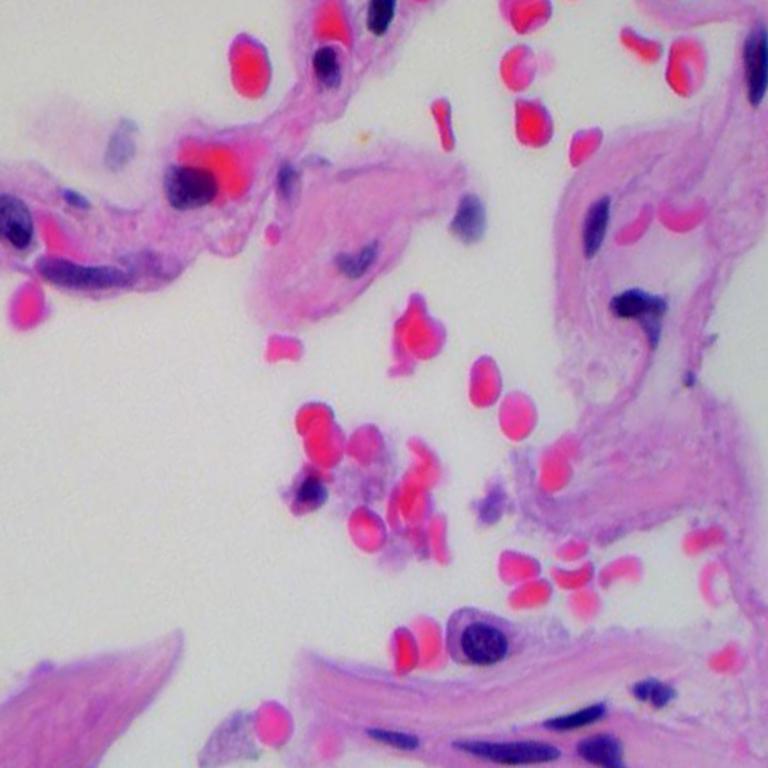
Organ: lung
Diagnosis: benign